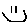
Label: smiley face